Field crop: maize
Growth stage: 2
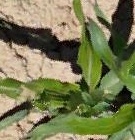
Species: maize